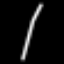
Label: square